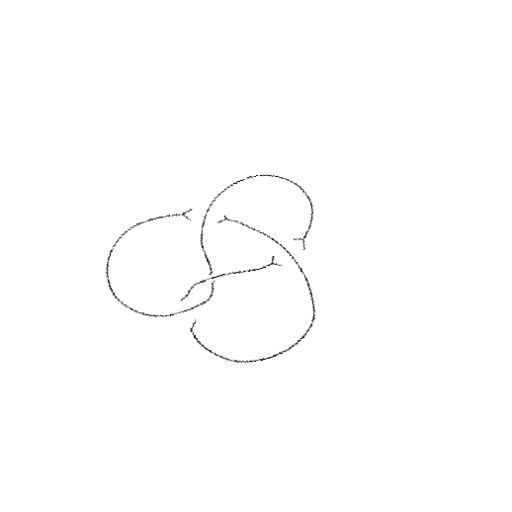
Crossing number: 4